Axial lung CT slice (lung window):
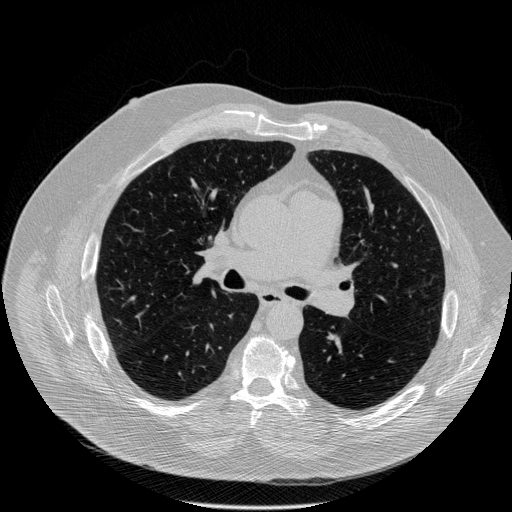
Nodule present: no